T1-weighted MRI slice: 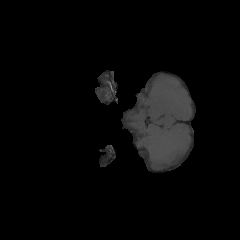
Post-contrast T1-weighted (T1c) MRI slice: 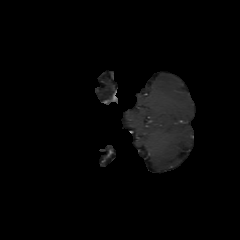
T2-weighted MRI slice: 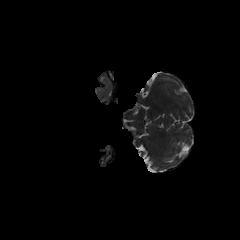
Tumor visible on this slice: no